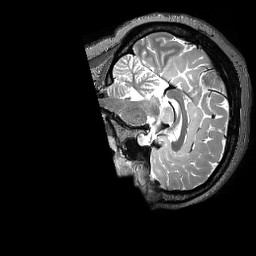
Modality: T2w
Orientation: sagittal
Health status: healthy
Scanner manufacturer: siemens
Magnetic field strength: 3 T
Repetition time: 3.2 s
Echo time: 0.565 s